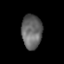
Tissue: lung
Cell type: Epithelial cells
Senescence score: 0.2007
Nuclear area (px): 686
Mean DAPI intensity: 101.44